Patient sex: M
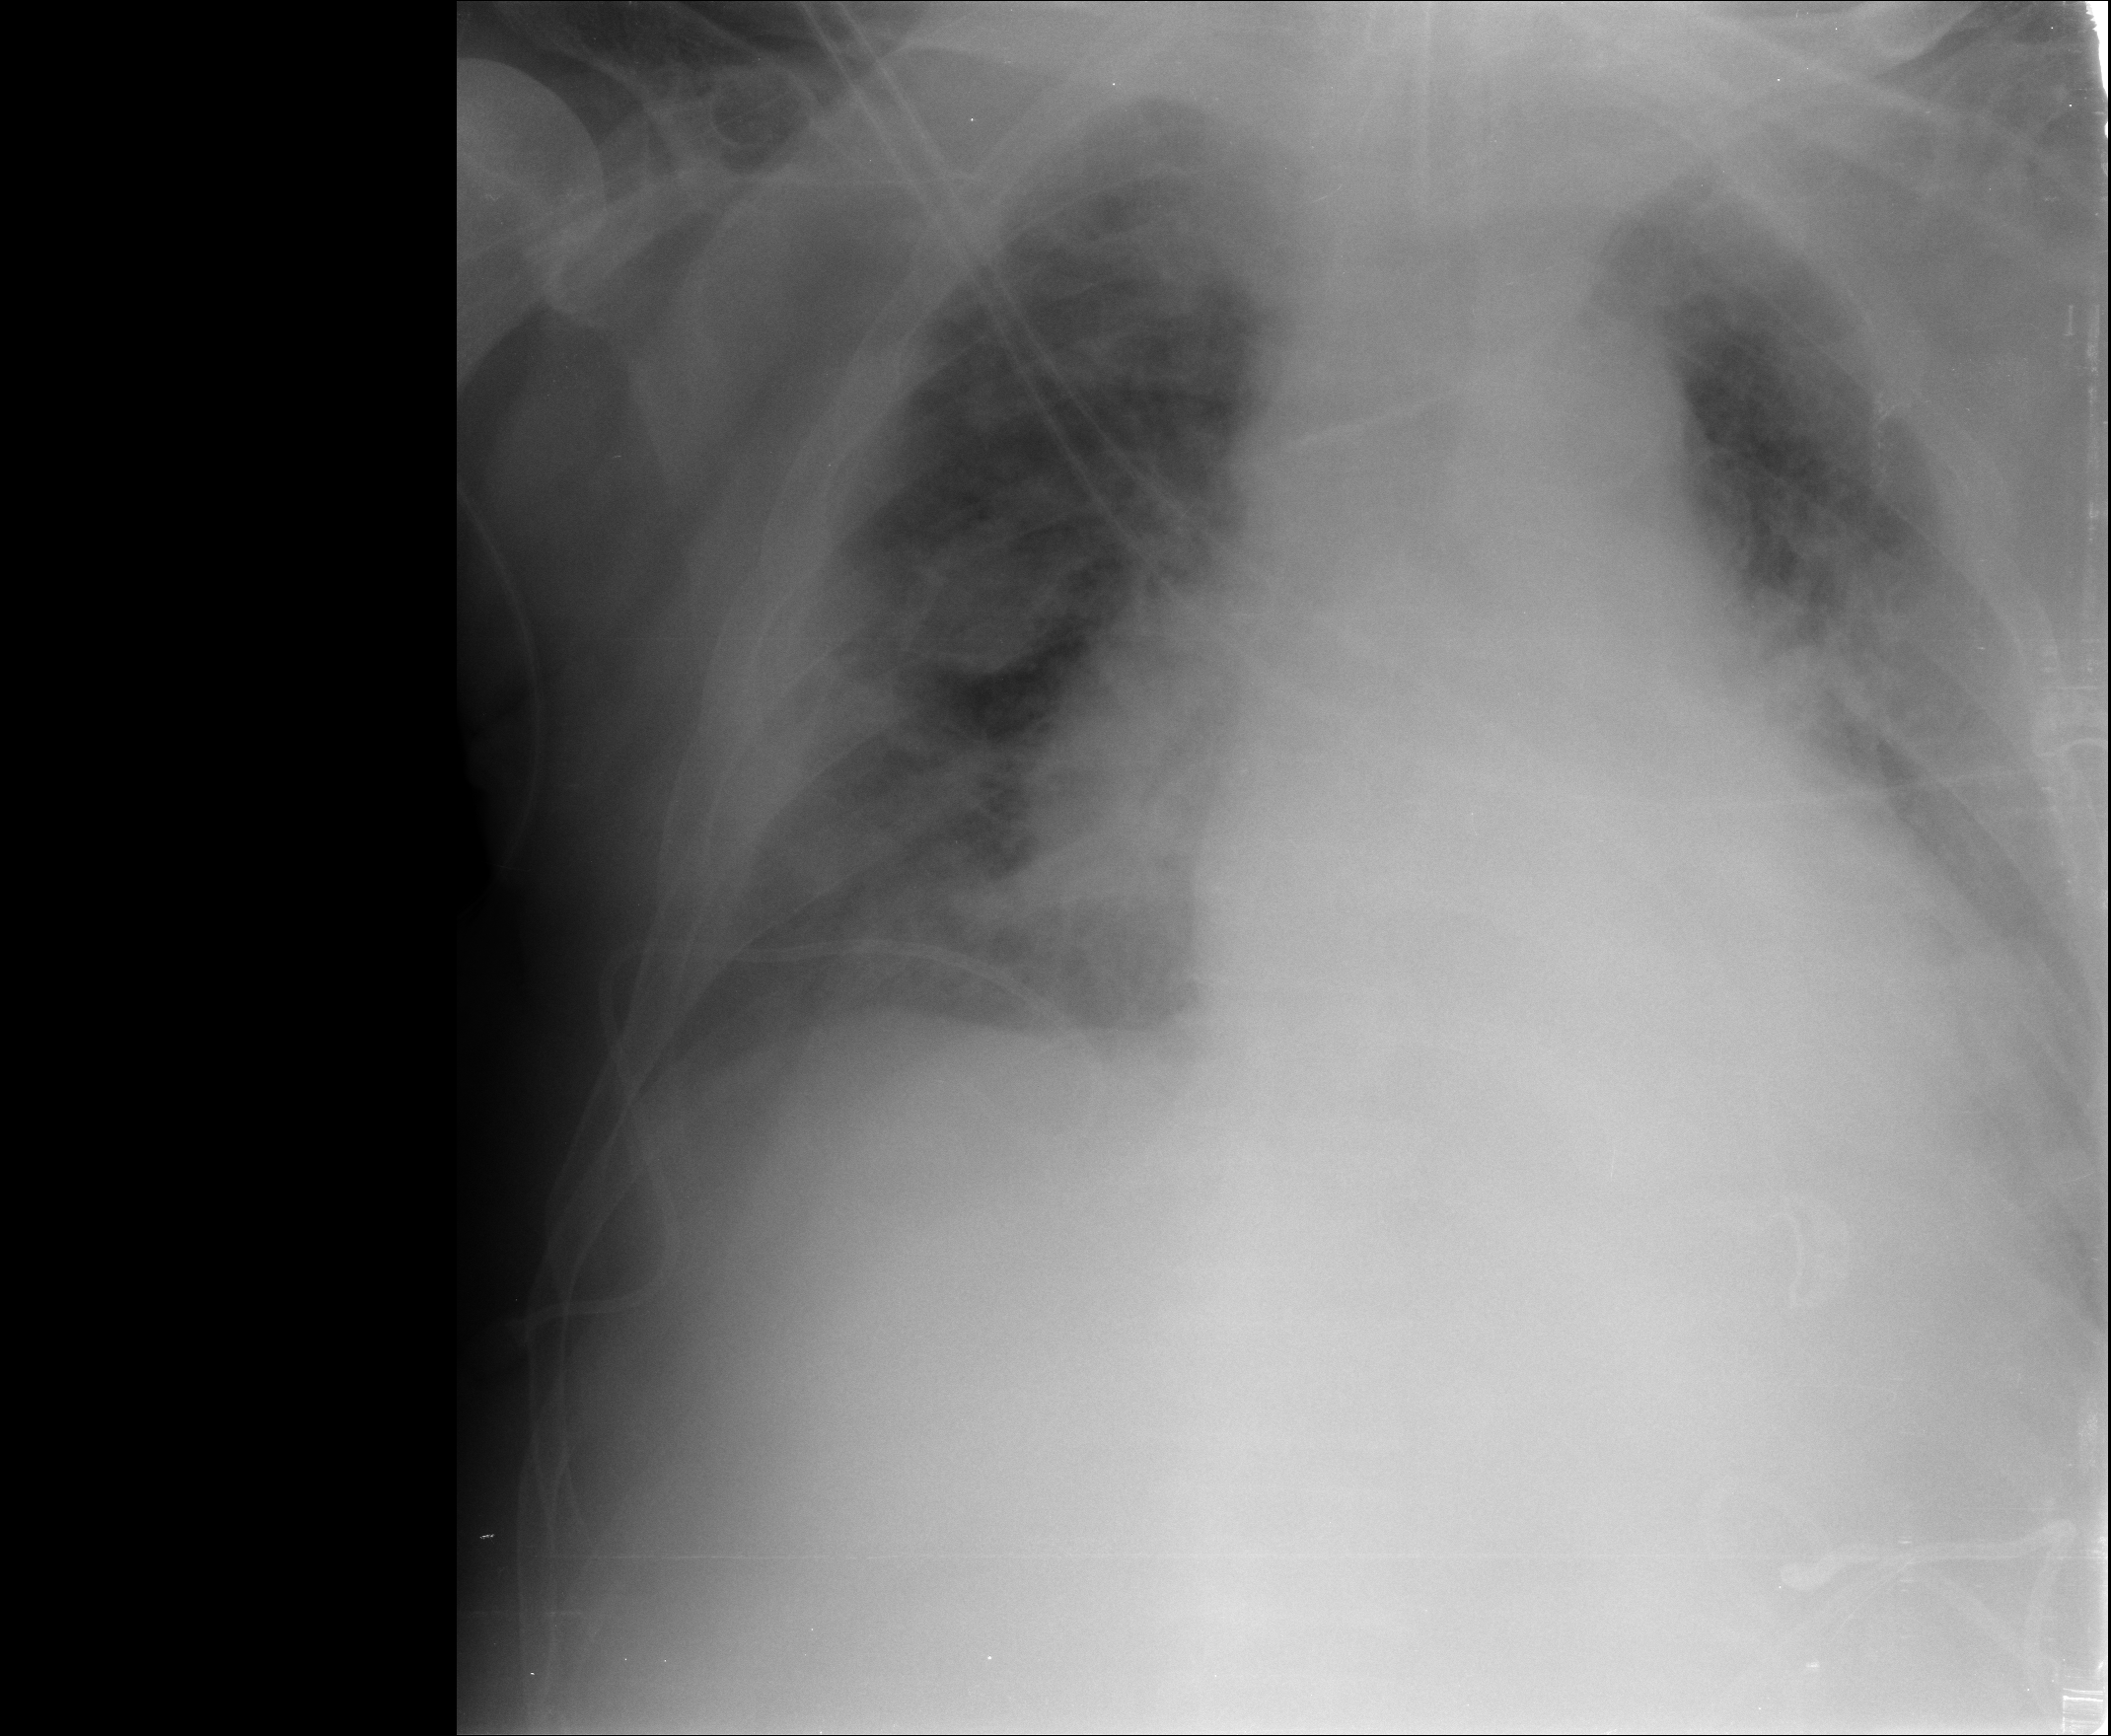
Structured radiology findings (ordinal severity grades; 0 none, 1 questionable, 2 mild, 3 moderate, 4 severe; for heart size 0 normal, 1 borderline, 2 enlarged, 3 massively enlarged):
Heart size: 0
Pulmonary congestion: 3
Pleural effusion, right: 2
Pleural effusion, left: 2
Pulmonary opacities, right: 3
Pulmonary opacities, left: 2
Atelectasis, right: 2
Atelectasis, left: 2